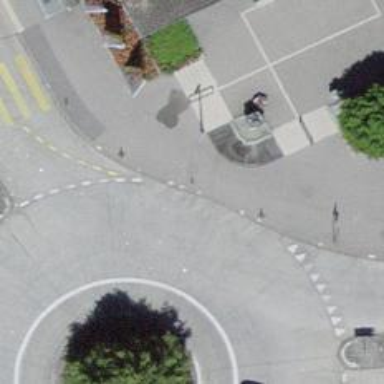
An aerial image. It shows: Secondary road with concrete surface that forms roundabout at the junction.